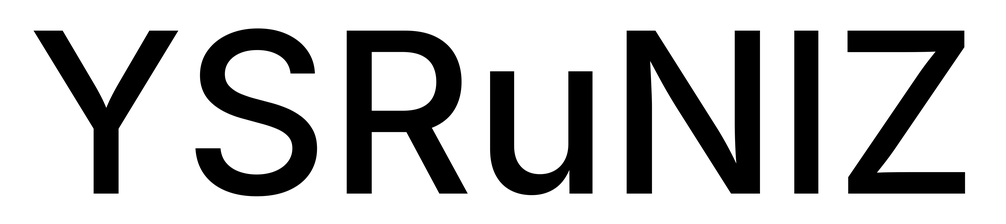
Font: Inter_Medium